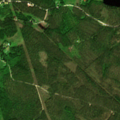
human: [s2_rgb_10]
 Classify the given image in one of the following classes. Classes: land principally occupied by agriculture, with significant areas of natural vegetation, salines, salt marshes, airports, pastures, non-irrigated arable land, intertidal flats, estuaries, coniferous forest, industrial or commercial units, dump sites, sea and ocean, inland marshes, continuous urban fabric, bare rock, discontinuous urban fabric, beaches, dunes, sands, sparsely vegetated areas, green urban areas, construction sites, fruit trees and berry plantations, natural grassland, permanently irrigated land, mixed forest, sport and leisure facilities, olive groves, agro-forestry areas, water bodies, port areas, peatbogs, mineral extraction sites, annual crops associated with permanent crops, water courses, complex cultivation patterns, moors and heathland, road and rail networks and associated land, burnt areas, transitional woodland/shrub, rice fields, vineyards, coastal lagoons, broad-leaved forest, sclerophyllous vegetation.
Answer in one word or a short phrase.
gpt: coniferous forest, mixed forest, water courses